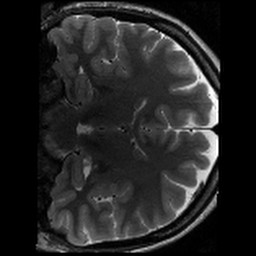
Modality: T2w
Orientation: coronal
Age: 23
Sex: female
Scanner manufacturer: siemens
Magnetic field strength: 3 T
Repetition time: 8.02 s
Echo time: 0.08 s